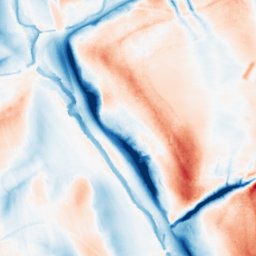
Category: classical
Decomposition family: gaussian_anisotropic
Decomposition parameters: sigma_x: 20
sigma_y: 2
Upsampling method: sinc_hamming
Upsampling parameters: scale: 8
kernel_size: 16
Upsampling scale: 8